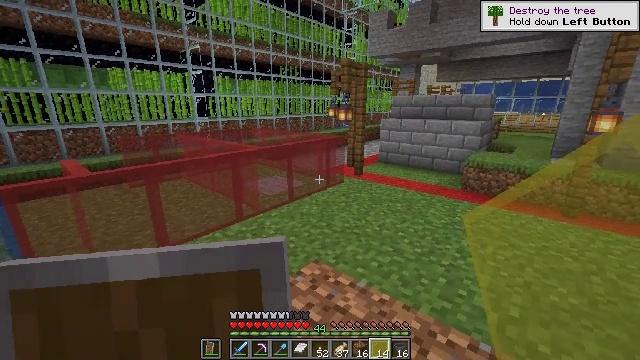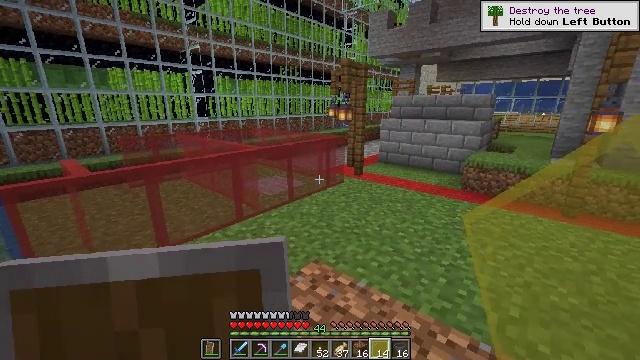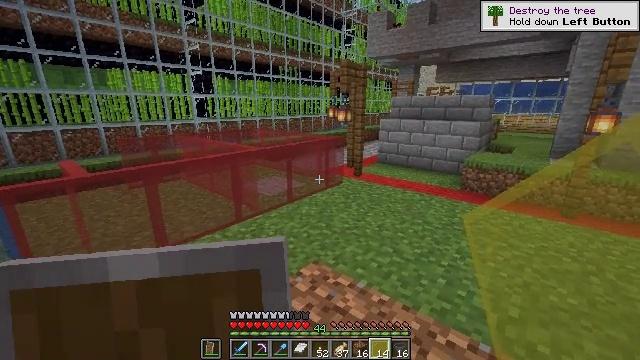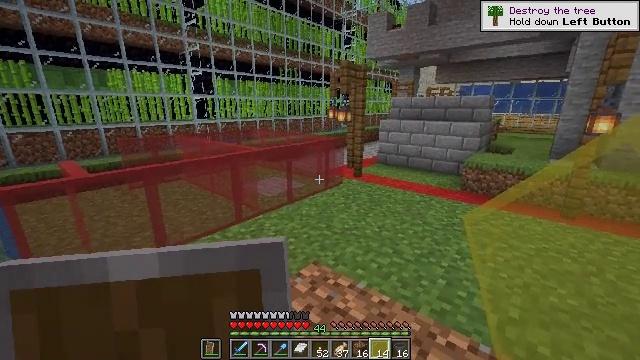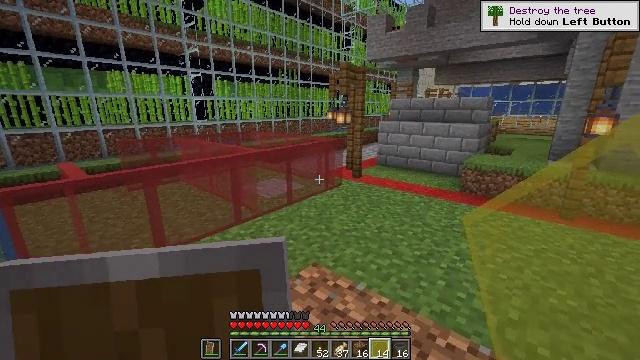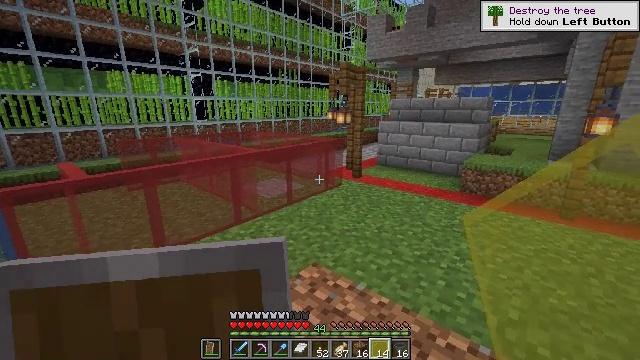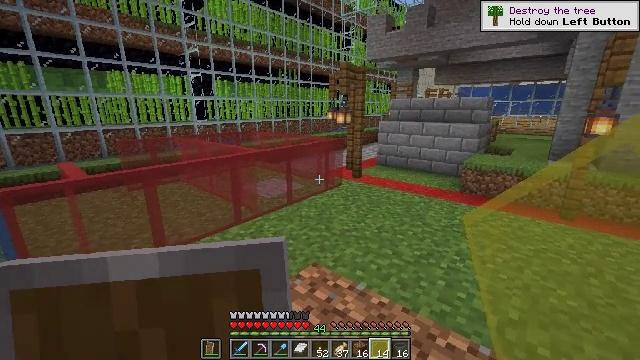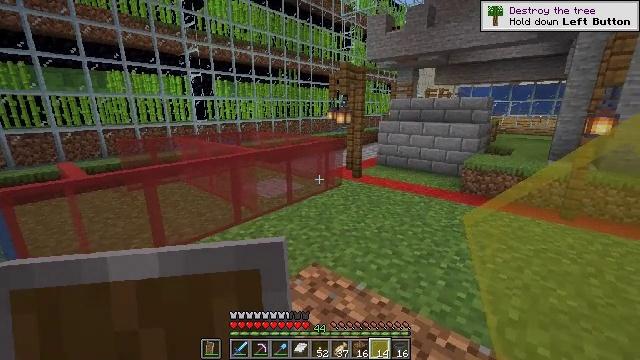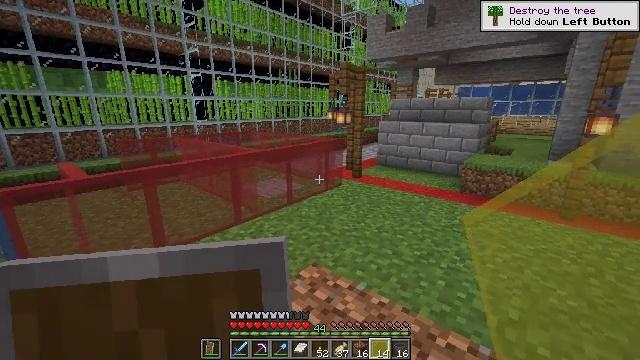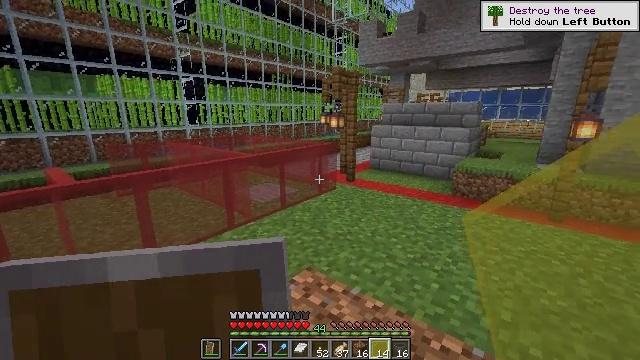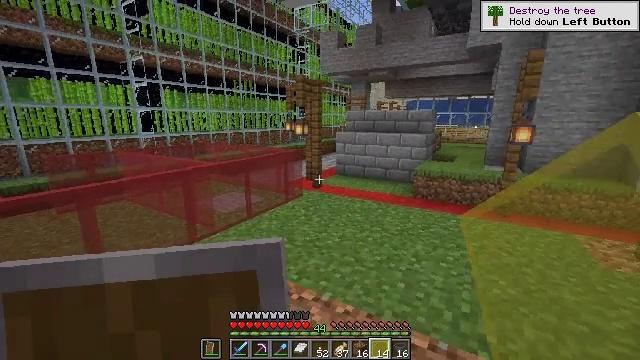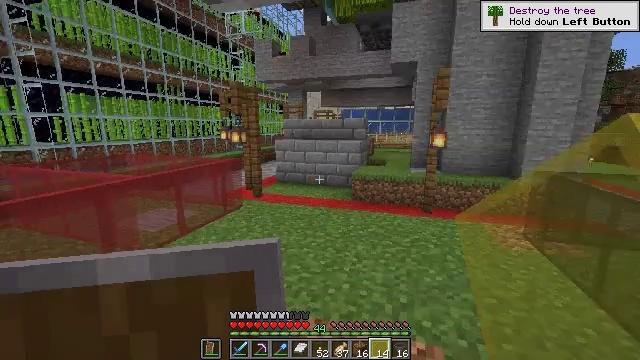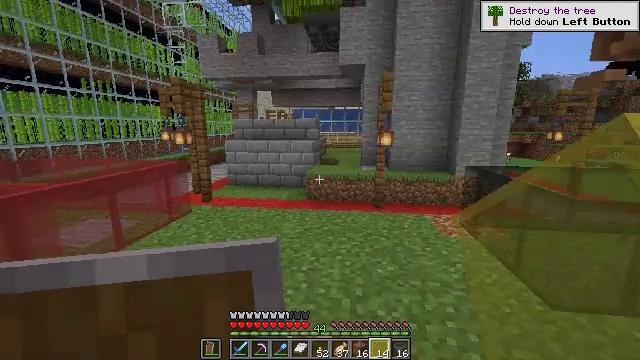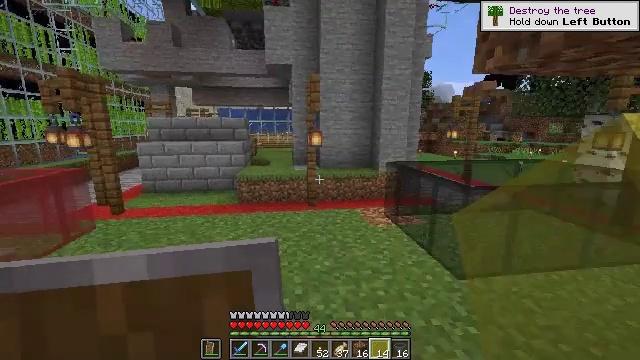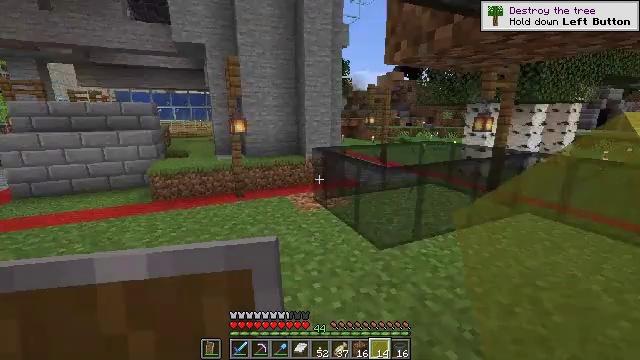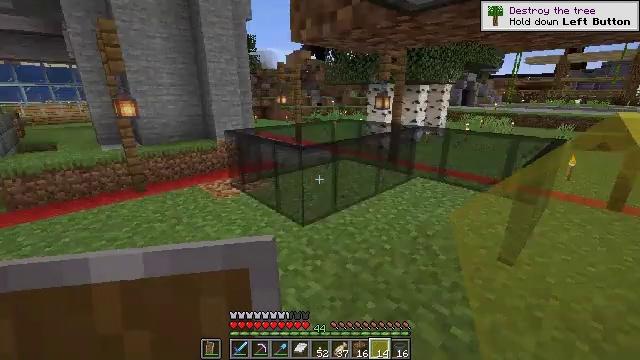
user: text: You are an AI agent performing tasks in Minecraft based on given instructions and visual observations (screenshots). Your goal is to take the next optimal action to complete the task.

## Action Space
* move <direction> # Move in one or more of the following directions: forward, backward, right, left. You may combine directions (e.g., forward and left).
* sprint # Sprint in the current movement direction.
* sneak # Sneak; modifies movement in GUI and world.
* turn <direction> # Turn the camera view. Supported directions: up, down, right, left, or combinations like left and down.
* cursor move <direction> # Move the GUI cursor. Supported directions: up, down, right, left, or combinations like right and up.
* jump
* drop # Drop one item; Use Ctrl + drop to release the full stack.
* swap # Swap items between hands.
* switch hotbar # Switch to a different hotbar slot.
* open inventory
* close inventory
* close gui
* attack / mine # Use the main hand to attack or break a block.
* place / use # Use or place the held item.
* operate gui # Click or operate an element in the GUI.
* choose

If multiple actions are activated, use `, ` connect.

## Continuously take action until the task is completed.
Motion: motion action
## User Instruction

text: Mine the blue stained glass pane for building.
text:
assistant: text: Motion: no_op
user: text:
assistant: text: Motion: no_op
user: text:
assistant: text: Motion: no_op
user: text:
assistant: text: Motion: no_op
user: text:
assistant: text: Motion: no_op
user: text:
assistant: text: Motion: no_op
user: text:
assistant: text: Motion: no_op
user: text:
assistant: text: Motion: no_op
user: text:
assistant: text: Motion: turn right
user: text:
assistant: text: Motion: turn right and up
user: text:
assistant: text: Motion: turn right and up
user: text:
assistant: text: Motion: turn right
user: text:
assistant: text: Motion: turn right
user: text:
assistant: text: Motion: turn right and down
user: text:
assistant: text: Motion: turn right and down
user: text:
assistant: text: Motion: turn right and down
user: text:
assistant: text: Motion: turn right and up
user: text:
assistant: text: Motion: no_op
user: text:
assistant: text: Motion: turn down
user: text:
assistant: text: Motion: turn right and down
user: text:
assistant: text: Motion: turn right
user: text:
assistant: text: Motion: no_op
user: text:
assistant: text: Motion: turn right
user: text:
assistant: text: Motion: turn right
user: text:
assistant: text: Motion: turn right and up
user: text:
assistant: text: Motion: turn right
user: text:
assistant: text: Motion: no_op
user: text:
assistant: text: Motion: no_op
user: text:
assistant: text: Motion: no_op
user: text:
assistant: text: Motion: no_op